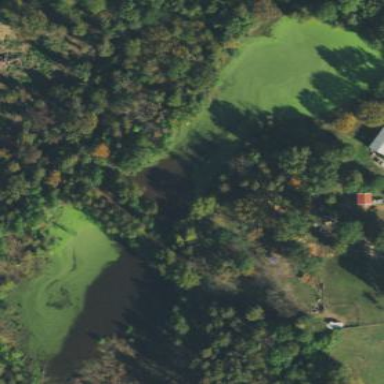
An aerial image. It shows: Serene pond surrounded by nature.